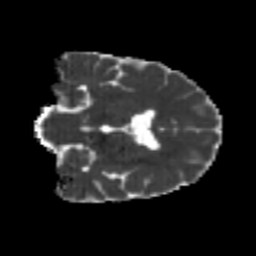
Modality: MD
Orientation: coronal
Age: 23
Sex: female
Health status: healthy
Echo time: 0.074 s